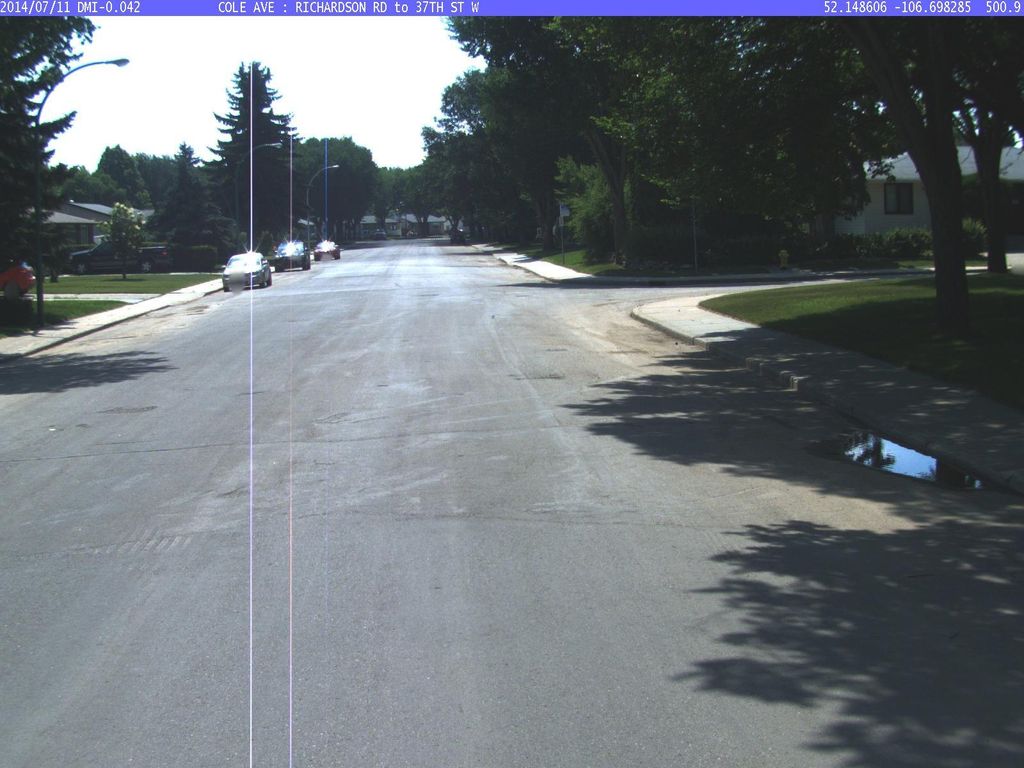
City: saskatoon